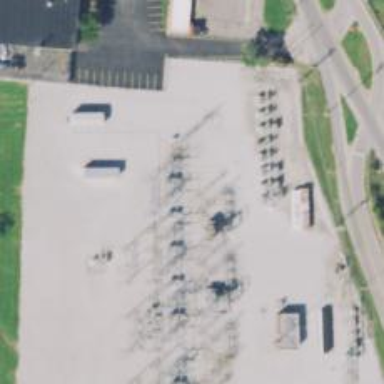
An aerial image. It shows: Lattice structure power pole.